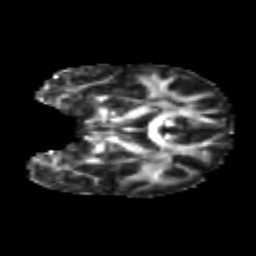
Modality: FA
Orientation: coronal
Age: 29
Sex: male
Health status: healthy